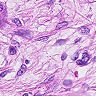
Metastatic tissue present: yes